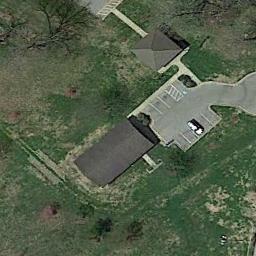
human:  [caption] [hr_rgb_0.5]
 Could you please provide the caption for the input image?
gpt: A path leads to these two houses which are surrounded by lawn .

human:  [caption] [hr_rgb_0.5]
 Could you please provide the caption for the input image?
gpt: There is a car in the parking lot next to the sparse residential .

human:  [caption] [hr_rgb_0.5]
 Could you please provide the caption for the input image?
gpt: In a sparse residential area there is a grey house surrounded by grass .

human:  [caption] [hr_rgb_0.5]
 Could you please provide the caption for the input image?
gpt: The sparse residential is on the grass next to some trees .

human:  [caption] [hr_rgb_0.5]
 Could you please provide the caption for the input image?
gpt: A sparse residential area with two black buildings on the green meadow .